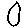
Label: circle